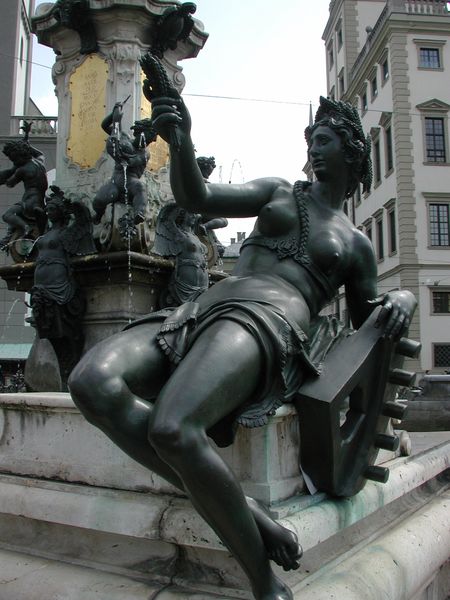
Titel: Augustusbrunnen
Künstler: Hubert Gerhard
Standort: Augsburg, Maximilianstraße (EU - D - B)
Schlagwörter: flügel, fuß, himmel, nackt, wasser, weiß, fluss, sitzen, stadt, brust, busen, fenster, frau, frisur, grau, marmor, schwarz, säule, haus, rock, alt, arme, stein, figur, gold, brunnen, engel, skulptur, statue, beine, bein, brüste, ecke, lasziv, liegen, fassaden, figuren, lehnen, tafel, weib, zopf, büste, metall, geländer, bronze, knie, oberkörper, foto, fotografie, oben, spiel, nacktheit, kabel, becken, göttin, rom, spritzen, amazone, nymphe, ähren, harfe, lyra, leier, putti, wasserspeier, mamor, zahnrad, stele, grua, laier, ohne, brunnenbecken, demeter, dorfbrunnen, marmod, bronzhe, amahzone, metallbronhze, enweib, boobs, tiddies, chilling